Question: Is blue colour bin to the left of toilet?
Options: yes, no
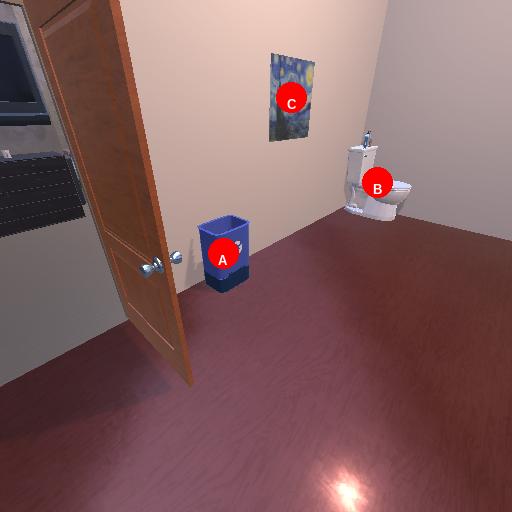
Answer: yes